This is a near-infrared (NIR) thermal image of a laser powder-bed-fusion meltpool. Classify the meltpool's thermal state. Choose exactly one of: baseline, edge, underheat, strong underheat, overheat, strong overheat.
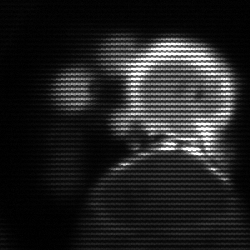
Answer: baseline